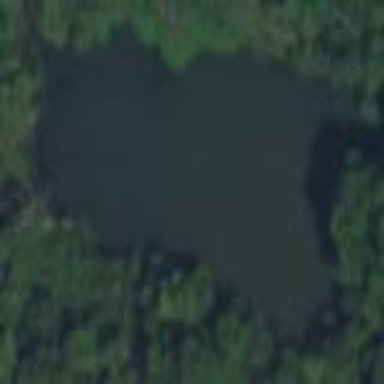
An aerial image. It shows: Pond surrounded by natural water.